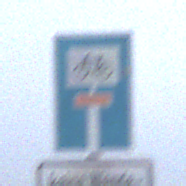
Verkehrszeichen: SackgasseRadverkehrDurchlaessig
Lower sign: HinweisGeaenderteVorfahrtVerkehrsfuehrungVerkehrsregelung3
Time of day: SunriseSunset
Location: Outdoor (Nature)
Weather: Overcast
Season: NotSpecified
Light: Natural